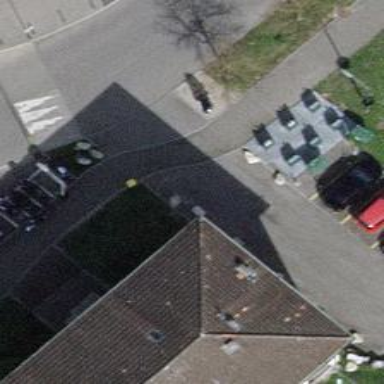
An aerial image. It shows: Post box is visible.